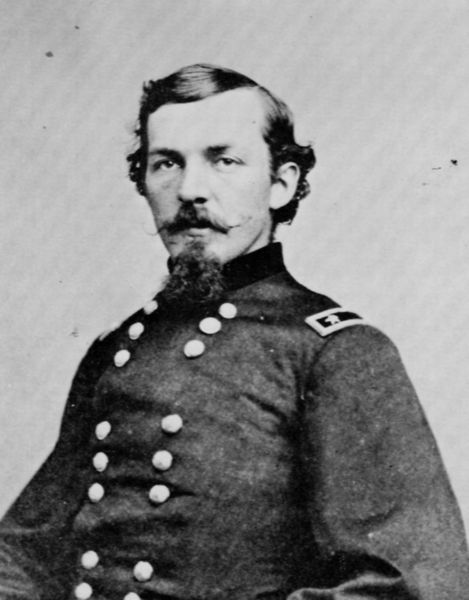
Titel: General Nelson A. Miles
Künstler: Mathew B. Brady
Schlagwörter: dunkel, mann, schatten, weiß, frisur, grau, haar, hell, licht, mund, nase, ohr, schwarz, stirn, blick, rock, bart, jacke, jung, schnurrbart, augen, gesicht, kragen, ärmel, bildnis, portrait, porträt, haare, sitzend, brustbild, locken, scheitel, schulter, wangen, leiste, schnäuzer, glanz, knöpfe, kinnbart, knopfleiste, ziegenbart, foto, fotografie, photographie, stern, sterne, schwarz weiß, militär, uniform, soldat, epauletten, abzeichen, offizier, armee, spitzbart, photo, aufnahme, ludwig, zwirbelbart, knlöpfe